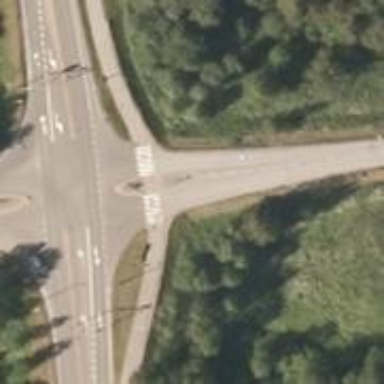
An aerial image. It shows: Asphalt cycleway with uncontrolled crossing.